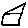
Label: house